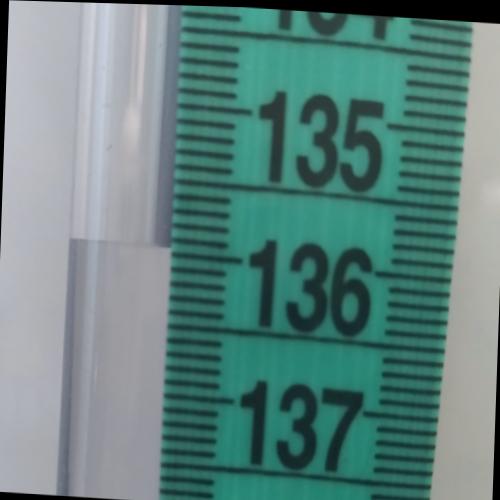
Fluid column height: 136.0 cm